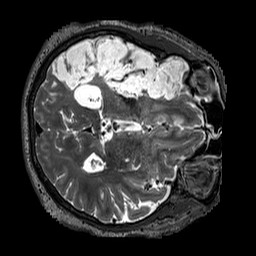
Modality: T2w
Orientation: axial
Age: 61
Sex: male
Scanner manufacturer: siemens
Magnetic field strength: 3 T
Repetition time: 3.2 s
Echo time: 0.567 s